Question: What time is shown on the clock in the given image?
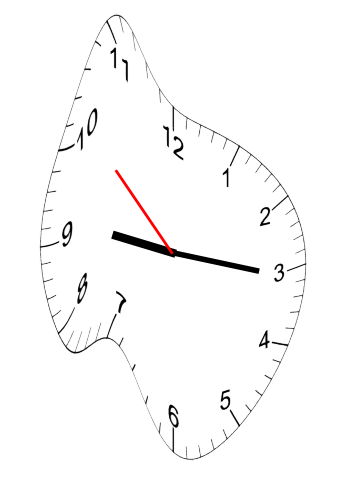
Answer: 09:15:52